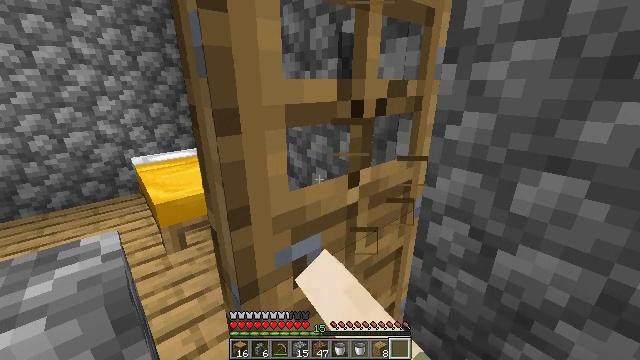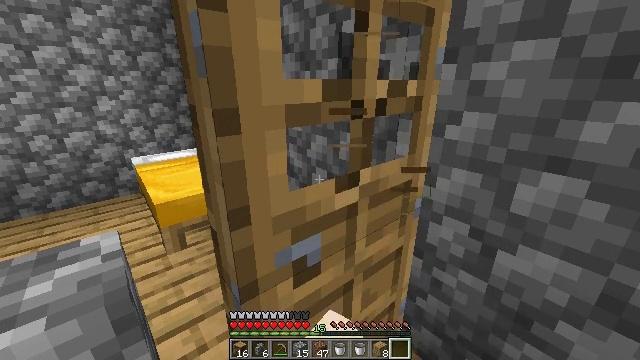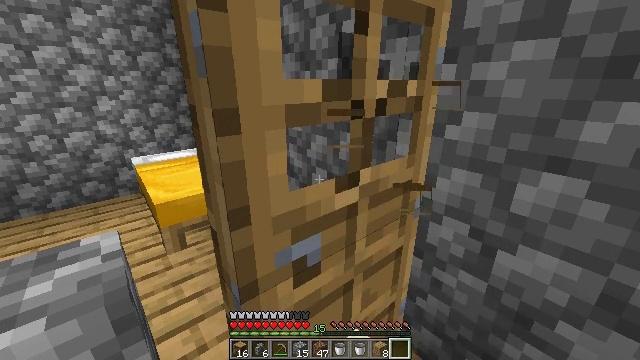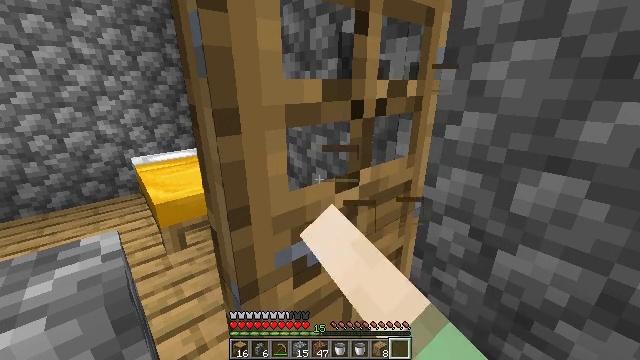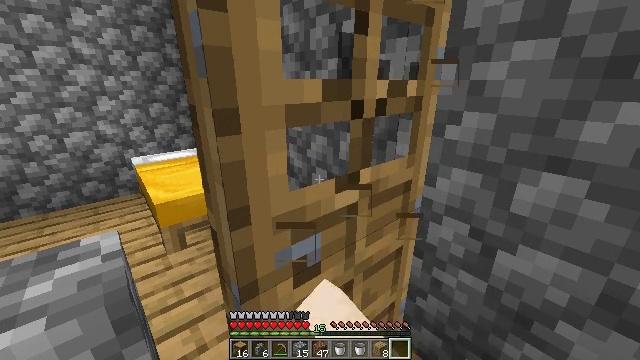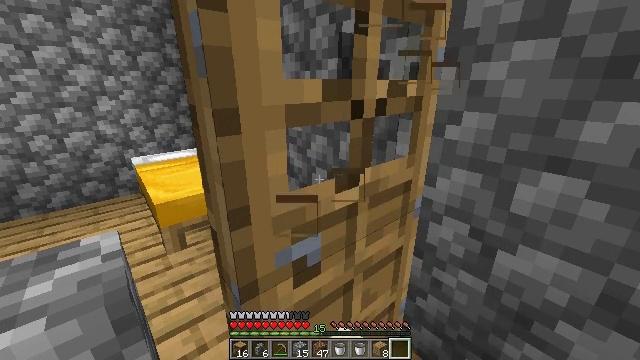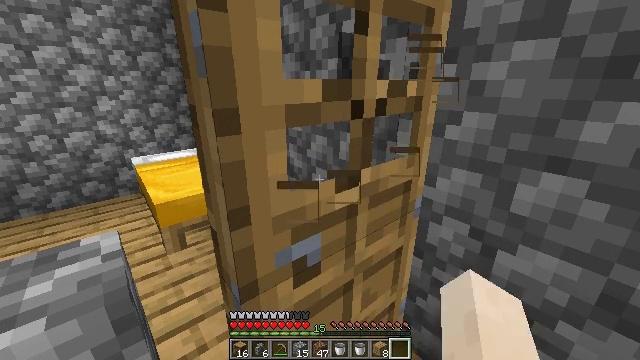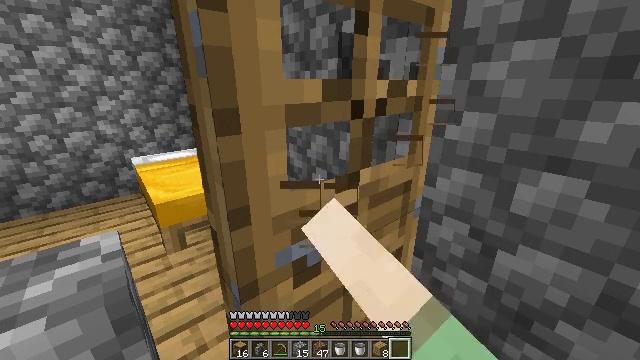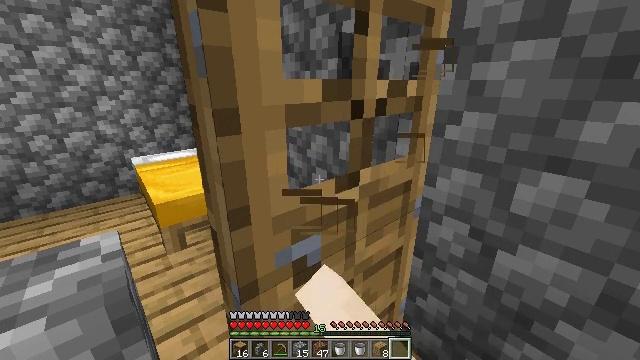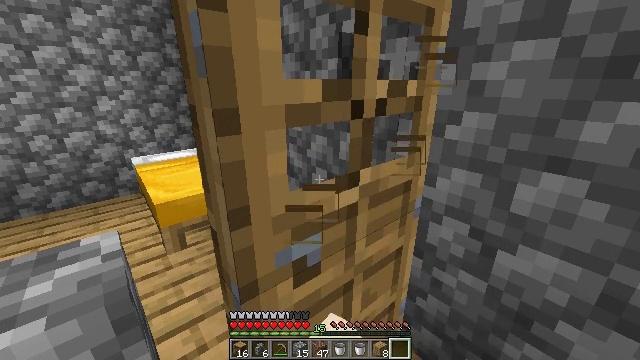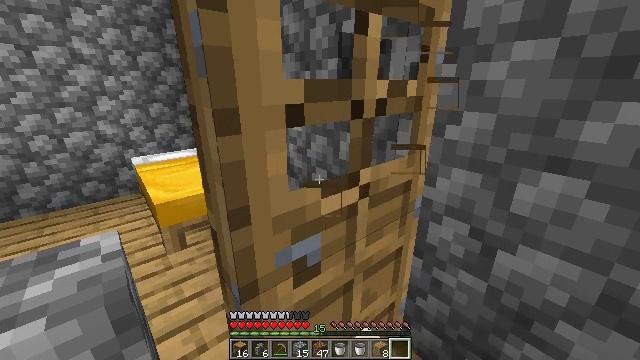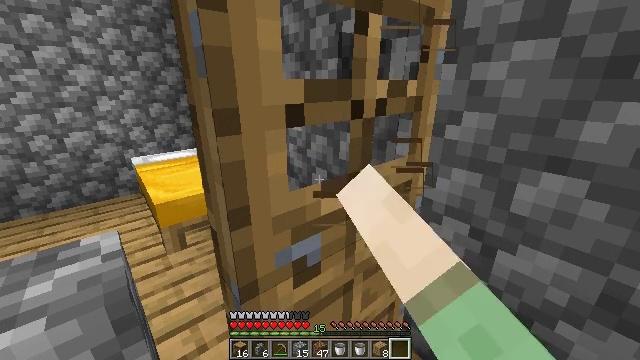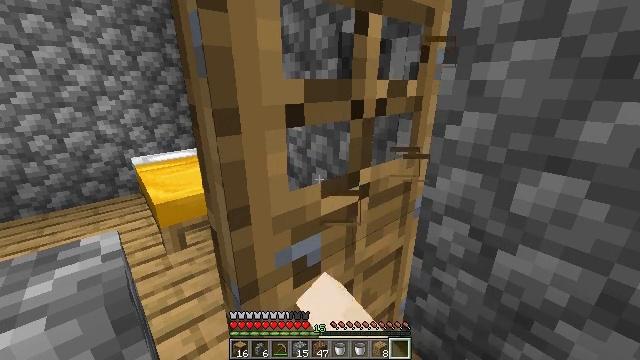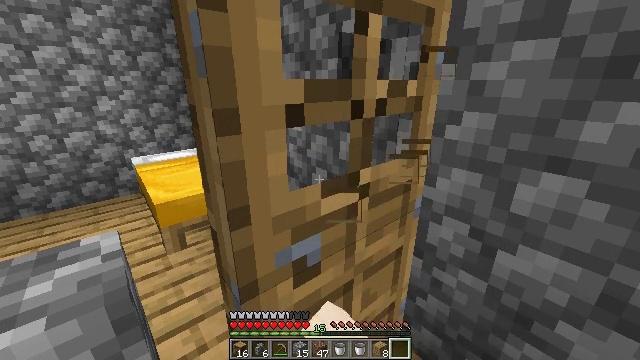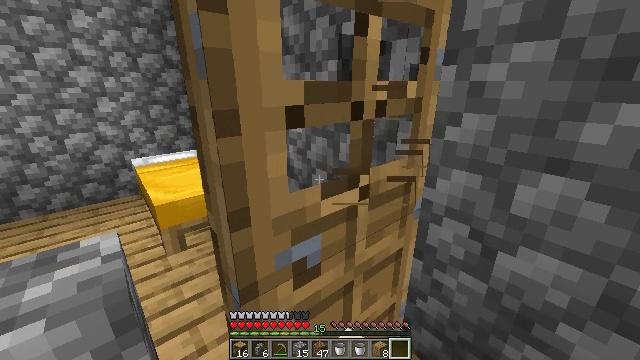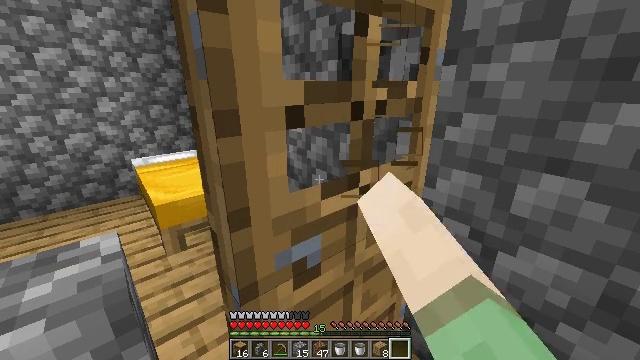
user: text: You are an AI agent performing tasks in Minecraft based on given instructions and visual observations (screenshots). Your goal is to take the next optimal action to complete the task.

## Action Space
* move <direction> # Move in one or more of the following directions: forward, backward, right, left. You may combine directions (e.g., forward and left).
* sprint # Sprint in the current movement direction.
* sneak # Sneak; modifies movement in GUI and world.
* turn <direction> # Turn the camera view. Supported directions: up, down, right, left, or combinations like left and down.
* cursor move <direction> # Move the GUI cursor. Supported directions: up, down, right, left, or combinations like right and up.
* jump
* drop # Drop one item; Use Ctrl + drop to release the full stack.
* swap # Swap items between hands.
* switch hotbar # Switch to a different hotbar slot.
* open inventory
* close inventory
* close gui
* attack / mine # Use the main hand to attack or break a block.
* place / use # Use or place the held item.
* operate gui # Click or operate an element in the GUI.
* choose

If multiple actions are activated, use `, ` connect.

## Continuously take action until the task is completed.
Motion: motion action
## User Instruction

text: Collect the oak door by breaking it.
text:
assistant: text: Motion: attack / mine
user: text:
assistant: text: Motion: attack / mine
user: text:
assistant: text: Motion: attack / mine
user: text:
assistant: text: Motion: attack / mine
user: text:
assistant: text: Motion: attack / mine
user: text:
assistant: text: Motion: attack / mine
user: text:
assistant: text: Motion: attack / mine
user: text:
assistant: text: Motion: attack / mine
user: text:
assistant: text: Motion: attack / mine
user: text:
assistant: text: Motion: attack / mine
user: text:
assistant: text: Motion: attack / mine
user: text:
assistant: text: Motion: attack / mine
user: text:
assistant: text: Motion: attack / mine
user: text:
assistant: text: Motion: attack / mine
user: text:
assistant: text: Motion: attack / mine
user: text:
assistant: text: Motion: attack / mine
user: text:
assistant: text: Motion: attack / mine
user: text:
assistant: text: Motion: attack / mine
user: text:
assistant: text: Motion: attack / mine
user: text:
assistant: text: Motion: attack / mine
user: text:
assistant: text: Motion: attack / mine
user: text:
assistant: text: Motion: attack / mine
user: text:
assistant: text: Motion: attack / mine
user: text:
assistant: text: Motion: attack / mine
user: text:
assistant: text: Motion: attack / mine
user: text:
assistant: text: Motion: attack / mine
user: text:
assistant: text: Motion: attack / mine
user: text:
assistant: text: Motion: attack / mine
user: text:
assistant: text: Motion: attack / mine
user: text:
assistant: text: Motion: attack / mine